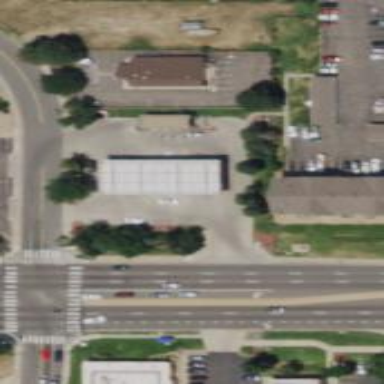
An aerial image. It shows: Convenience shop.